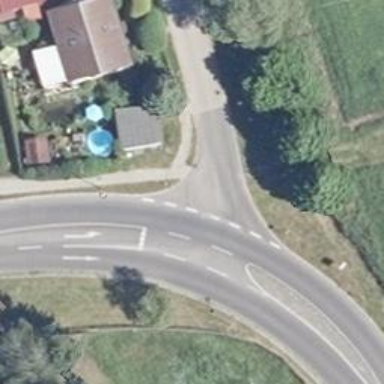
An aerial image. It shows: Secondary road with asphalt surface.